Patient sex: F
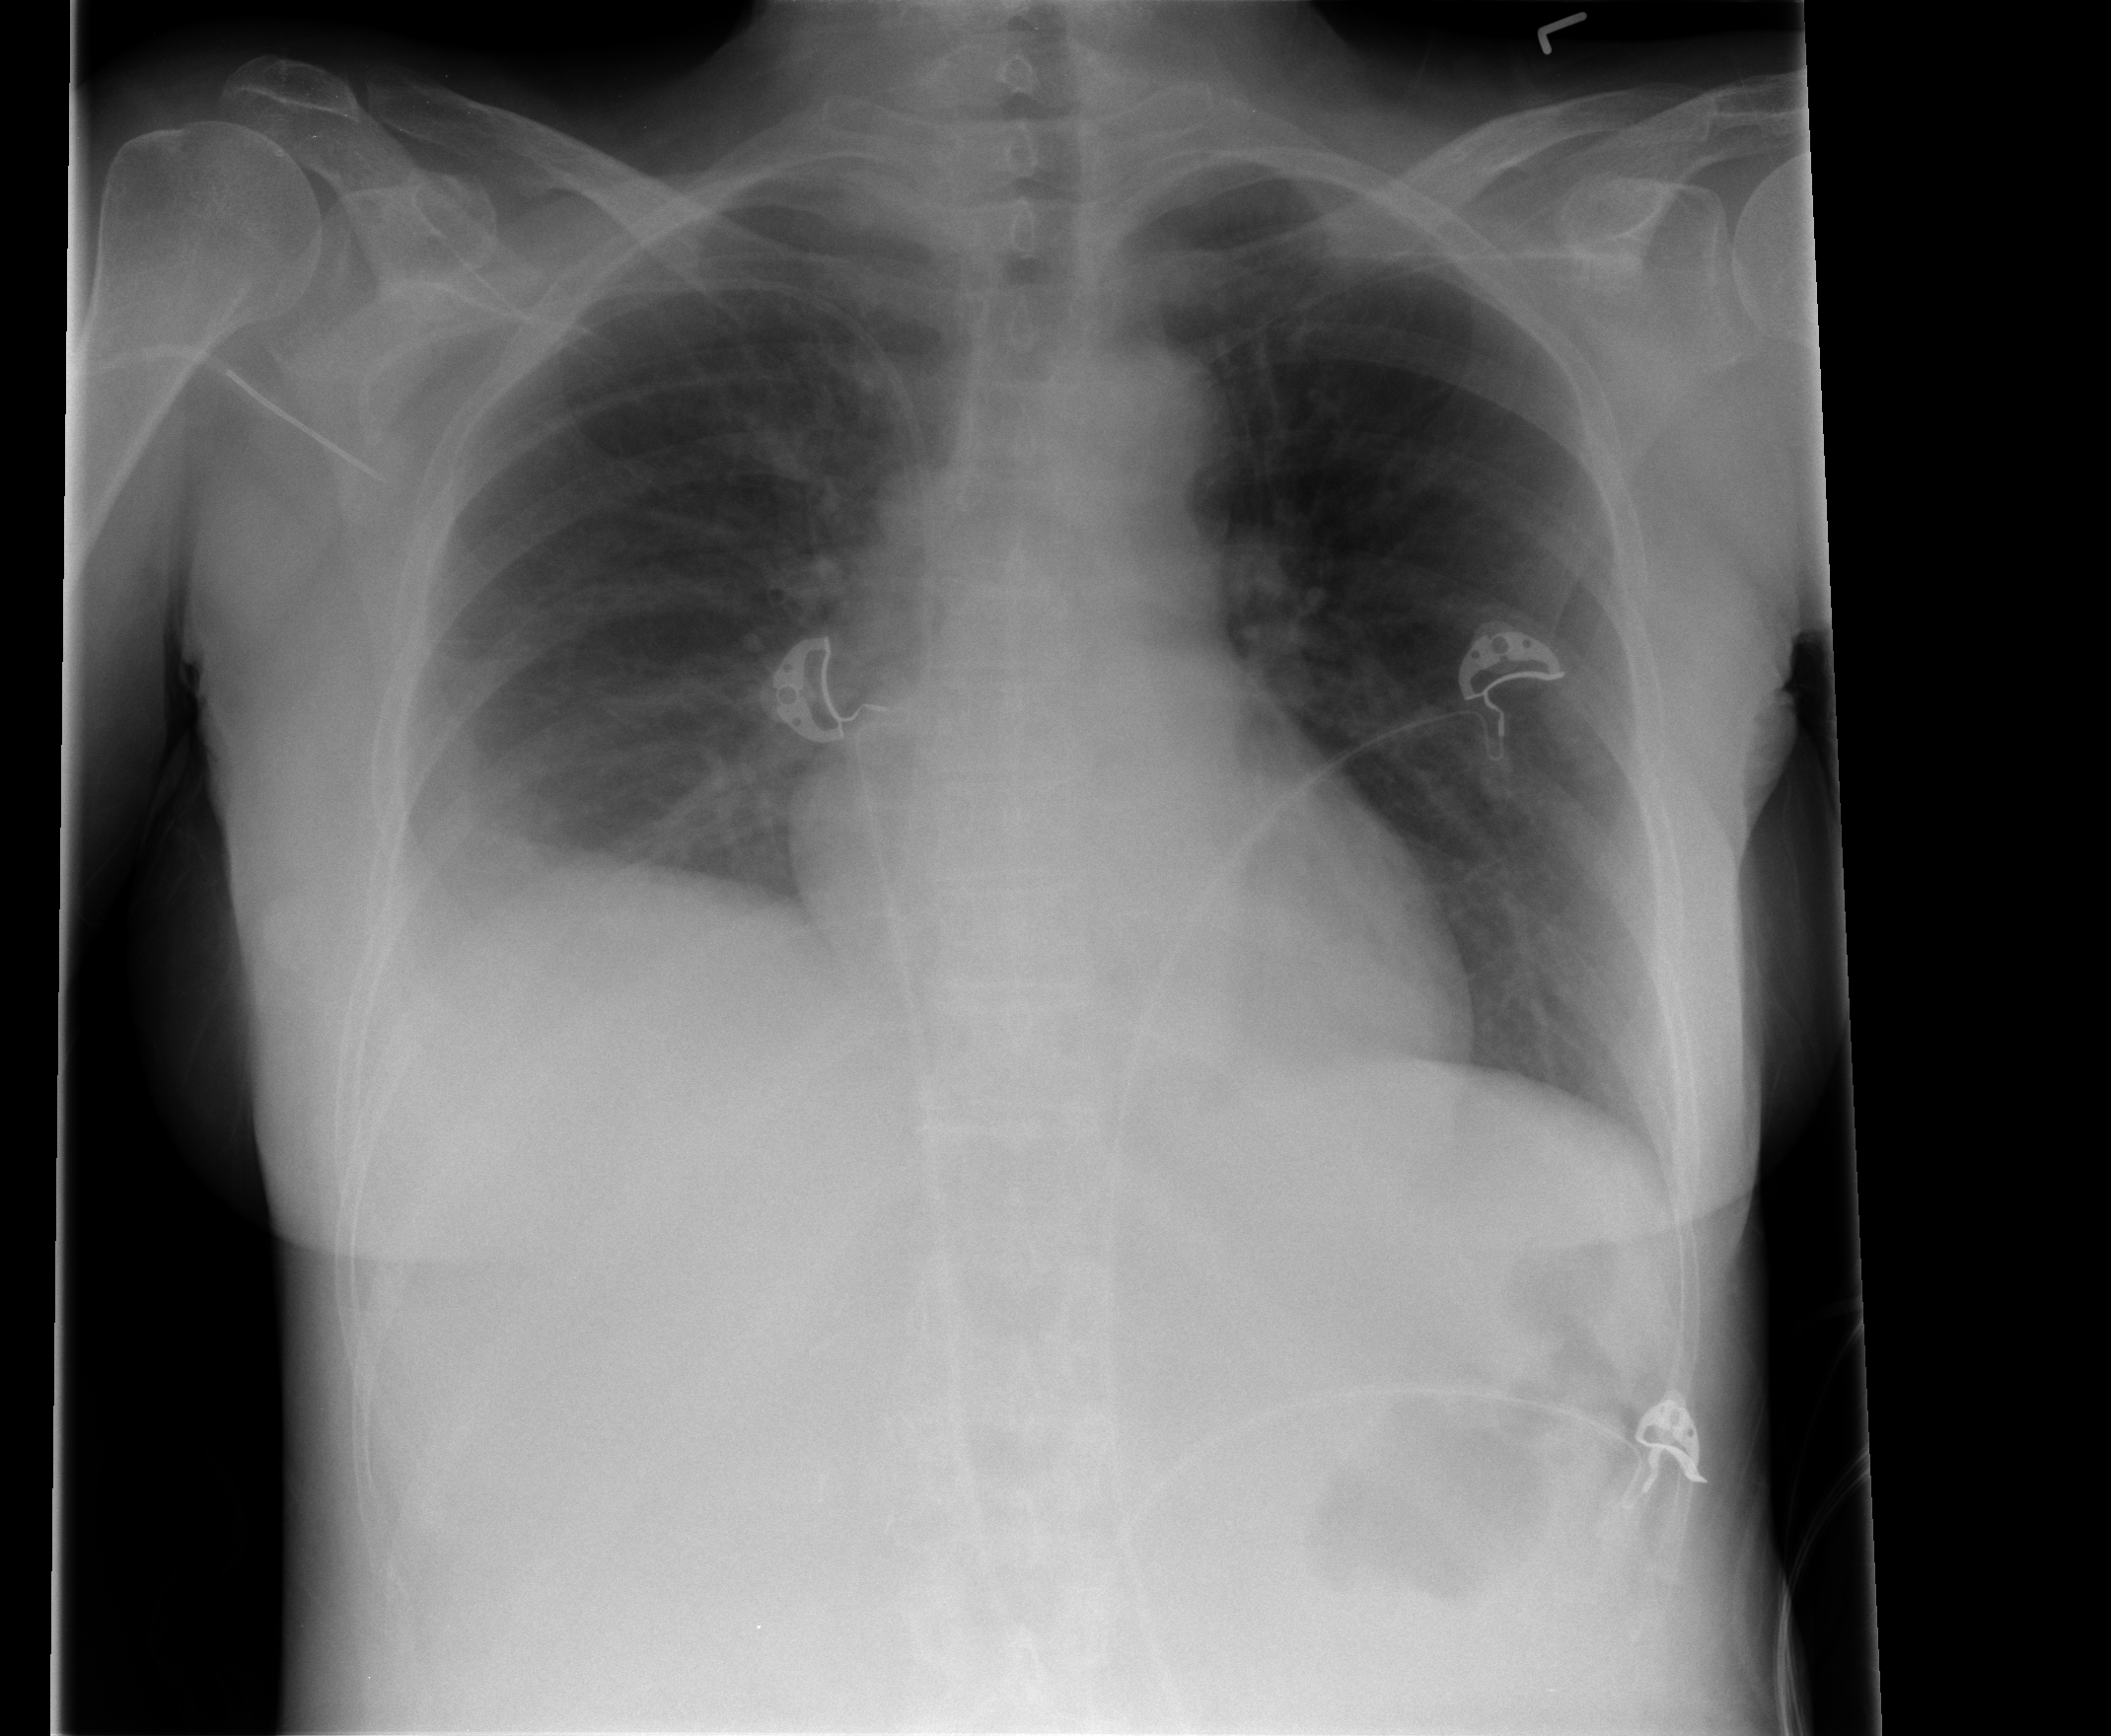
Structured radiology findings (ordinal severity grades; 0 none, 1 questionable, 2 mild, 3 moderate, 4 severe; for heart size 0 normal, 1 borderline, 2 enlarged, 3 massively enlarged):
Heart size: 0
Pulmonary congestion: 0
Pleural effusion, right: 2
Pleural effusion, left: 0
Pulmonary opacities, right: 0
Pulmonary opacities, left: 0
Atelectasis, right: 2
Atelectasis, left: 0